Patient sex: M
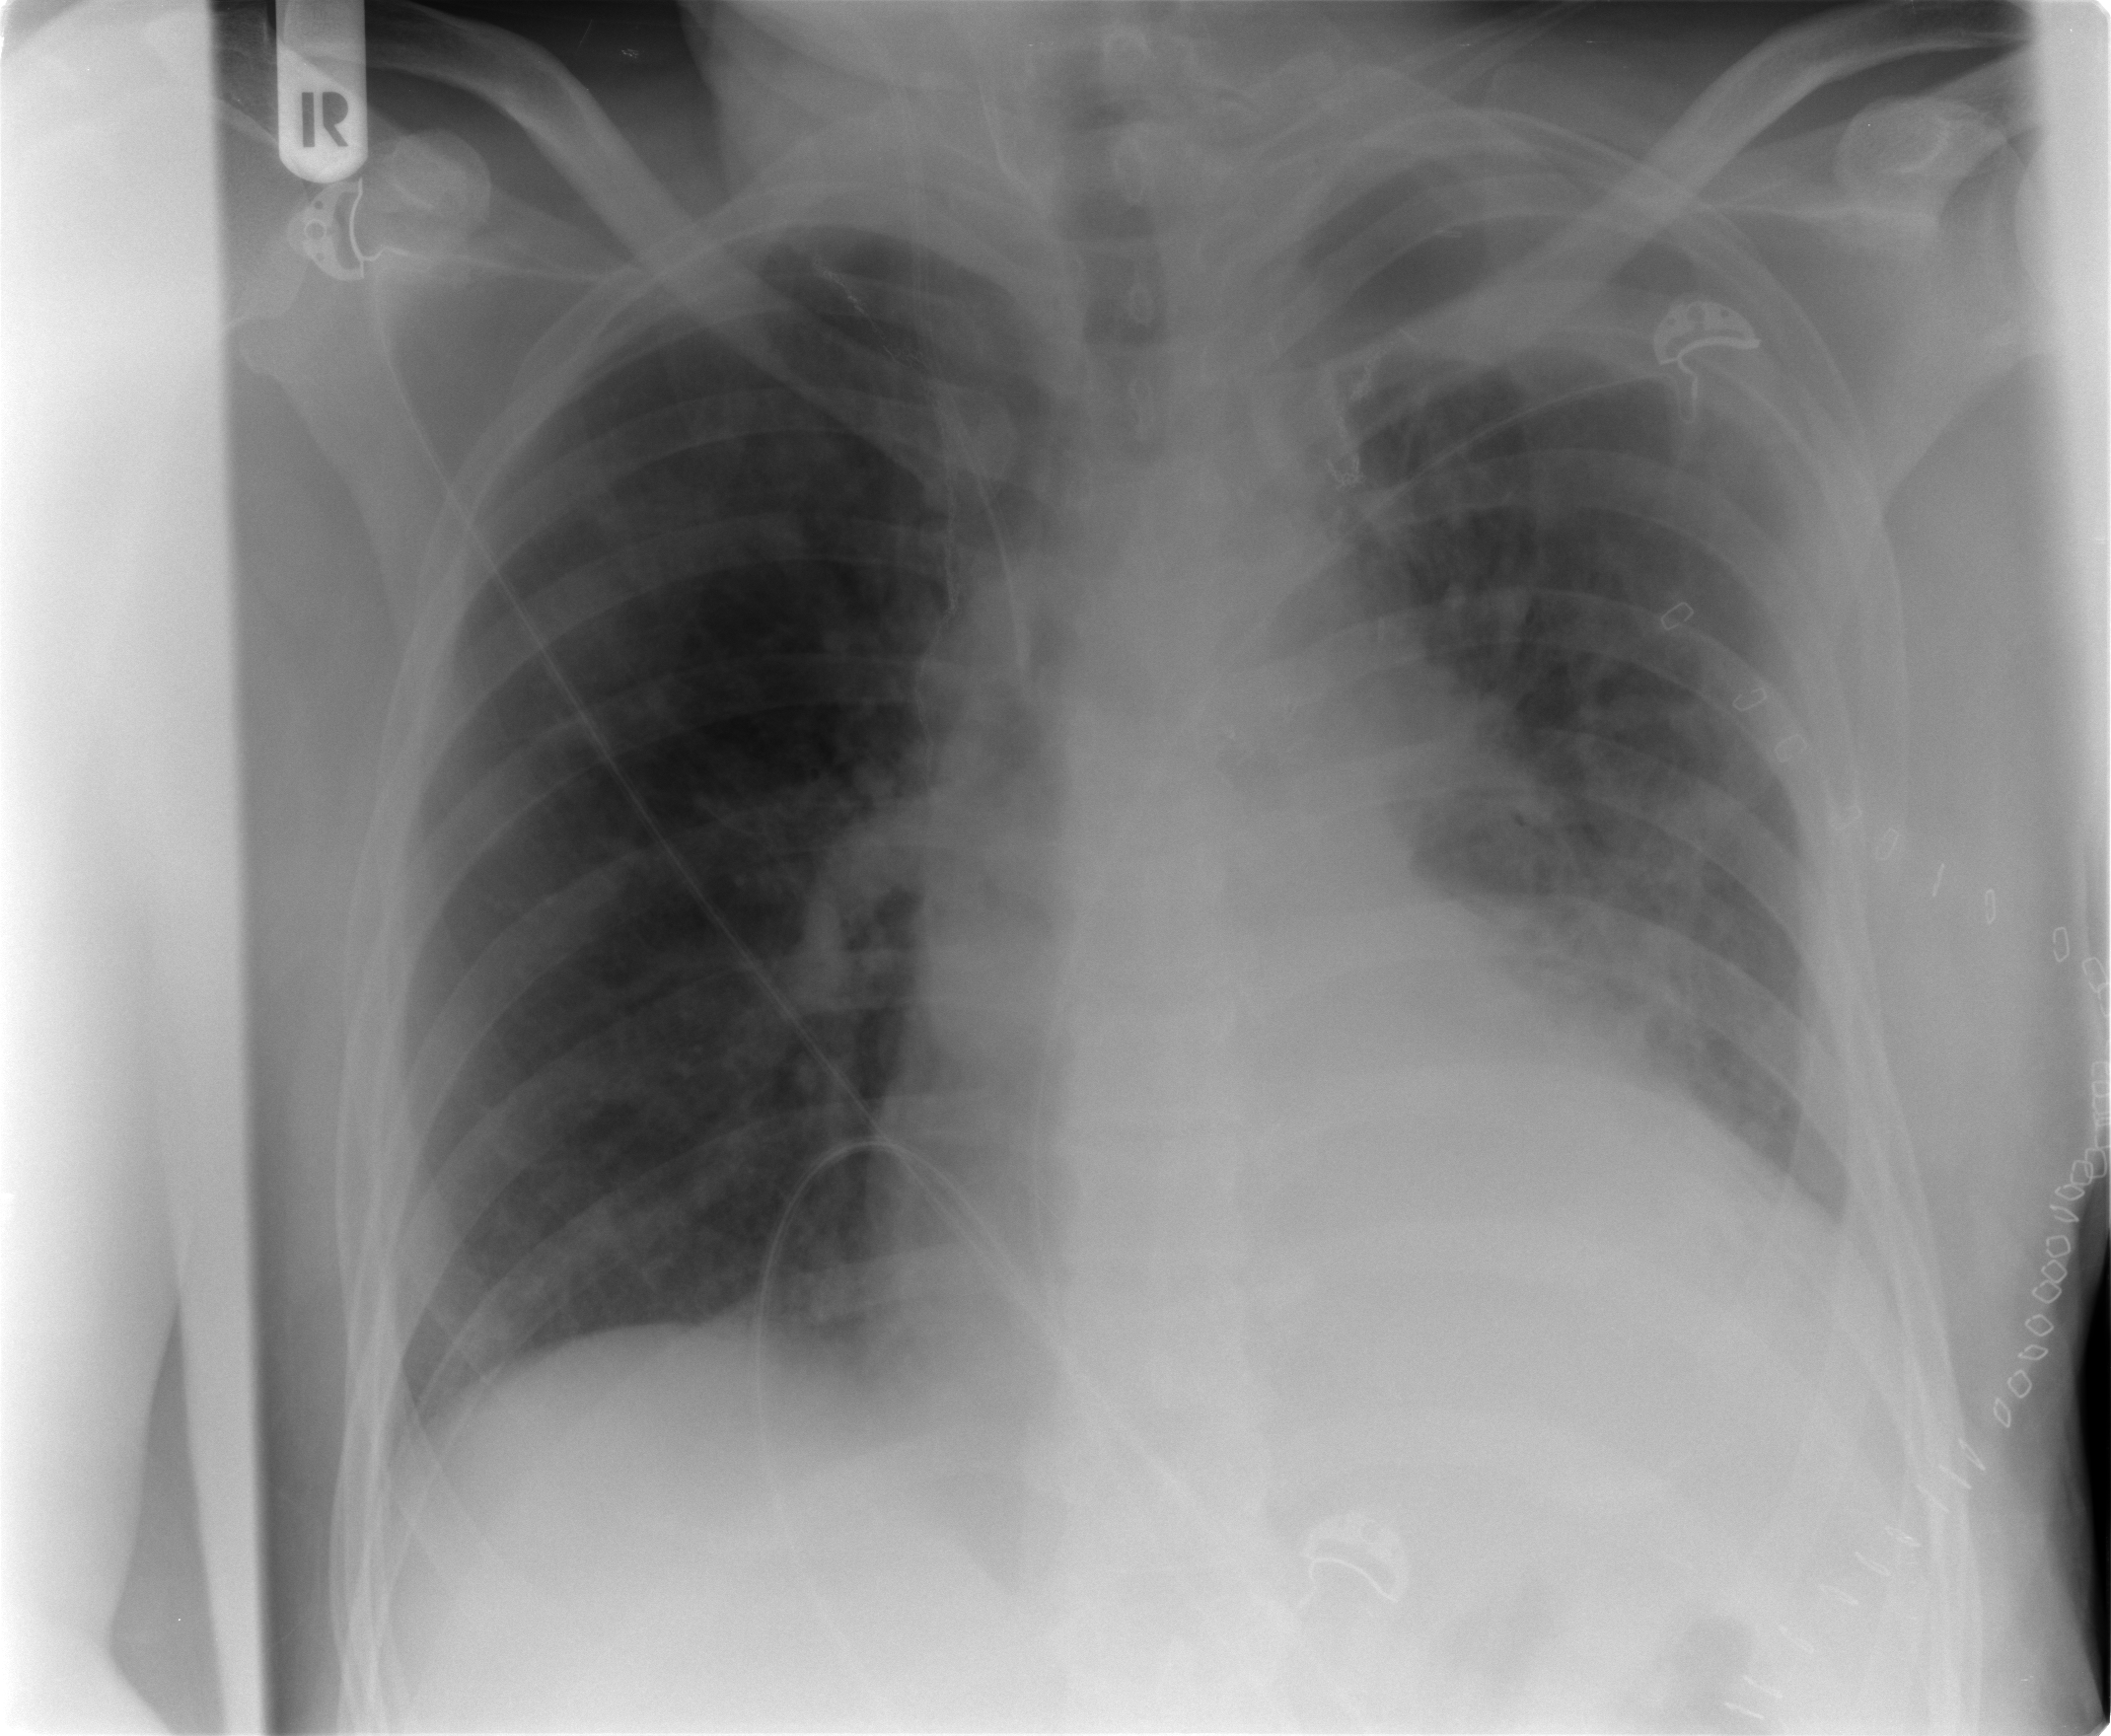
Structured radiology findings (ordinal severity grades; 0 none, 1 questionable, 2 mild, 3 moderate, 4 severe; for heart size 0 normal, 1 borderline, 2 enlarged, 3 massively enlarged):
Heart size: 2
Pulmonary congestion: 2
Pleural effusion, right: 0
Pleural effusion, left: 1
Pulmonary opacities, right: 0
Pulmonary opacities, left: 2
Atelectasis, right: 0
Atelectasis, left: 3